Field crop: tomato
Growth stage: 1
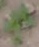
Species: solanum